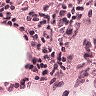
Metastatic tissue present: no